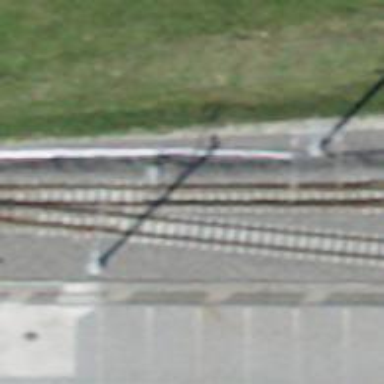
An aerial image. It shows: Narrow-gauge railway with single track. The railway is electrified with contact line.